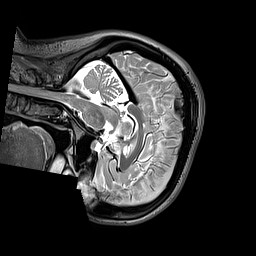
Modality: T2w
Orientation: sagittal
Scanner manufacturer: siemens
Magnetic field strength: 3 T
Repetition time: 3.2 s
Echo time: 0.406 s